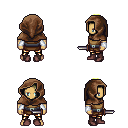
a pixel art fantasy rpg character, male body template, human, tanned skin, leather chest armor, gold greaves, gold long mohawk hairstyle, cloth hood, white cloth bracers, maroon shoes, dagger, four views (front, back, left, right), 2x2 character sprite sheet, small pixel art, hard edges, no anti-aliasing